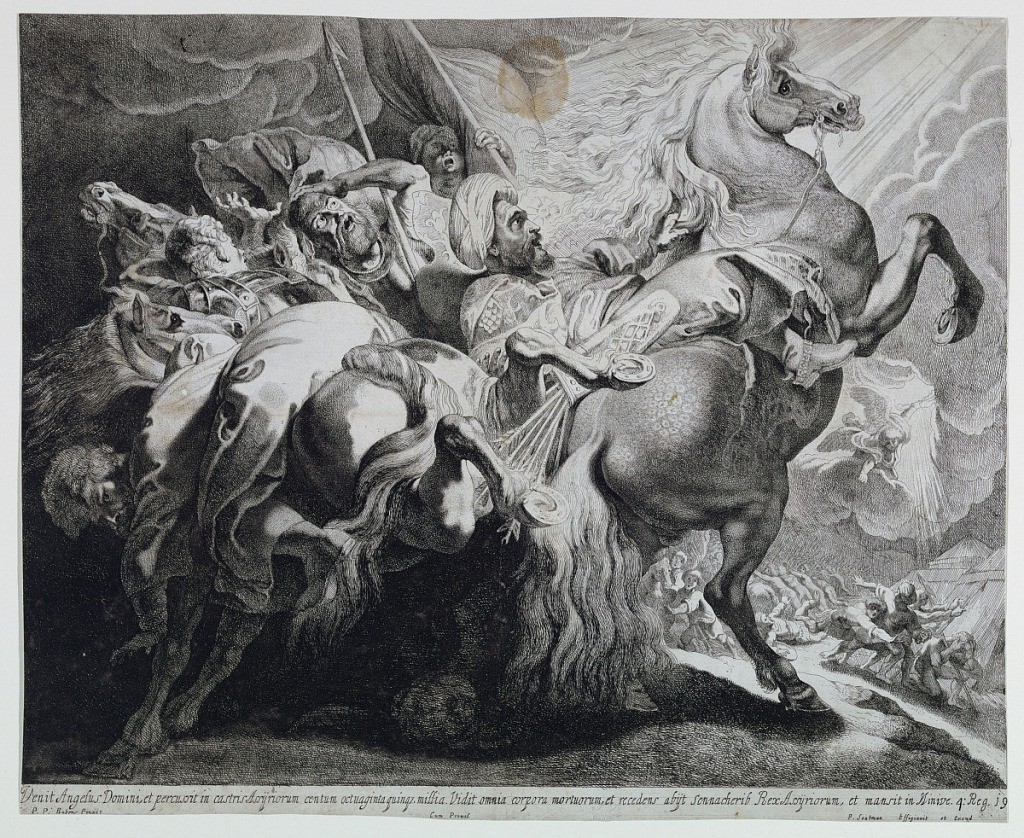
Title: The Angel Appearing to Sennacherib's Army In Battle
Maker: Pieter Claesz Soutman, Dutch, 1580 - 1657
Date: ca. 1630
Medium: Engraving on paper
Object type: Print
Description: The Assyrian army is seen being stricken down by the Angel of the Lord, right background Sennacherib and his generals on horseback in the foreground.